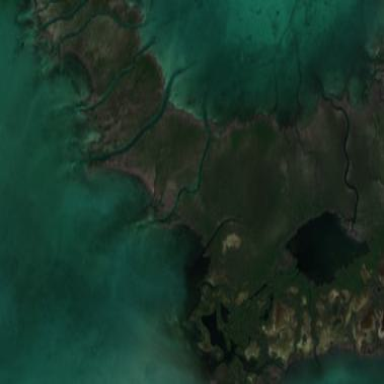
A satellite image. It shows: Coastline with mangrove wetlands.